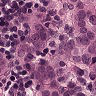
Metastatic tissue present: yes